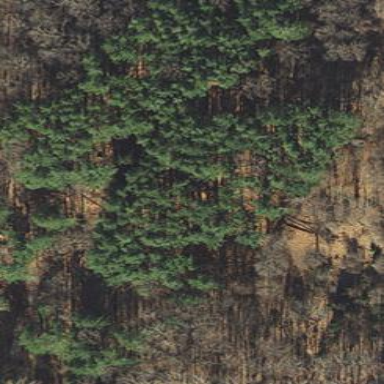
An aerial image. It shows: Evergreen woodland with needle-leaved trees.